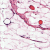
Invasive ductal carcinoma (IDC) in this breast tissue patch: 0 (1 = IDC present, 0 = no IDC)